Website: macys
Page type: payment
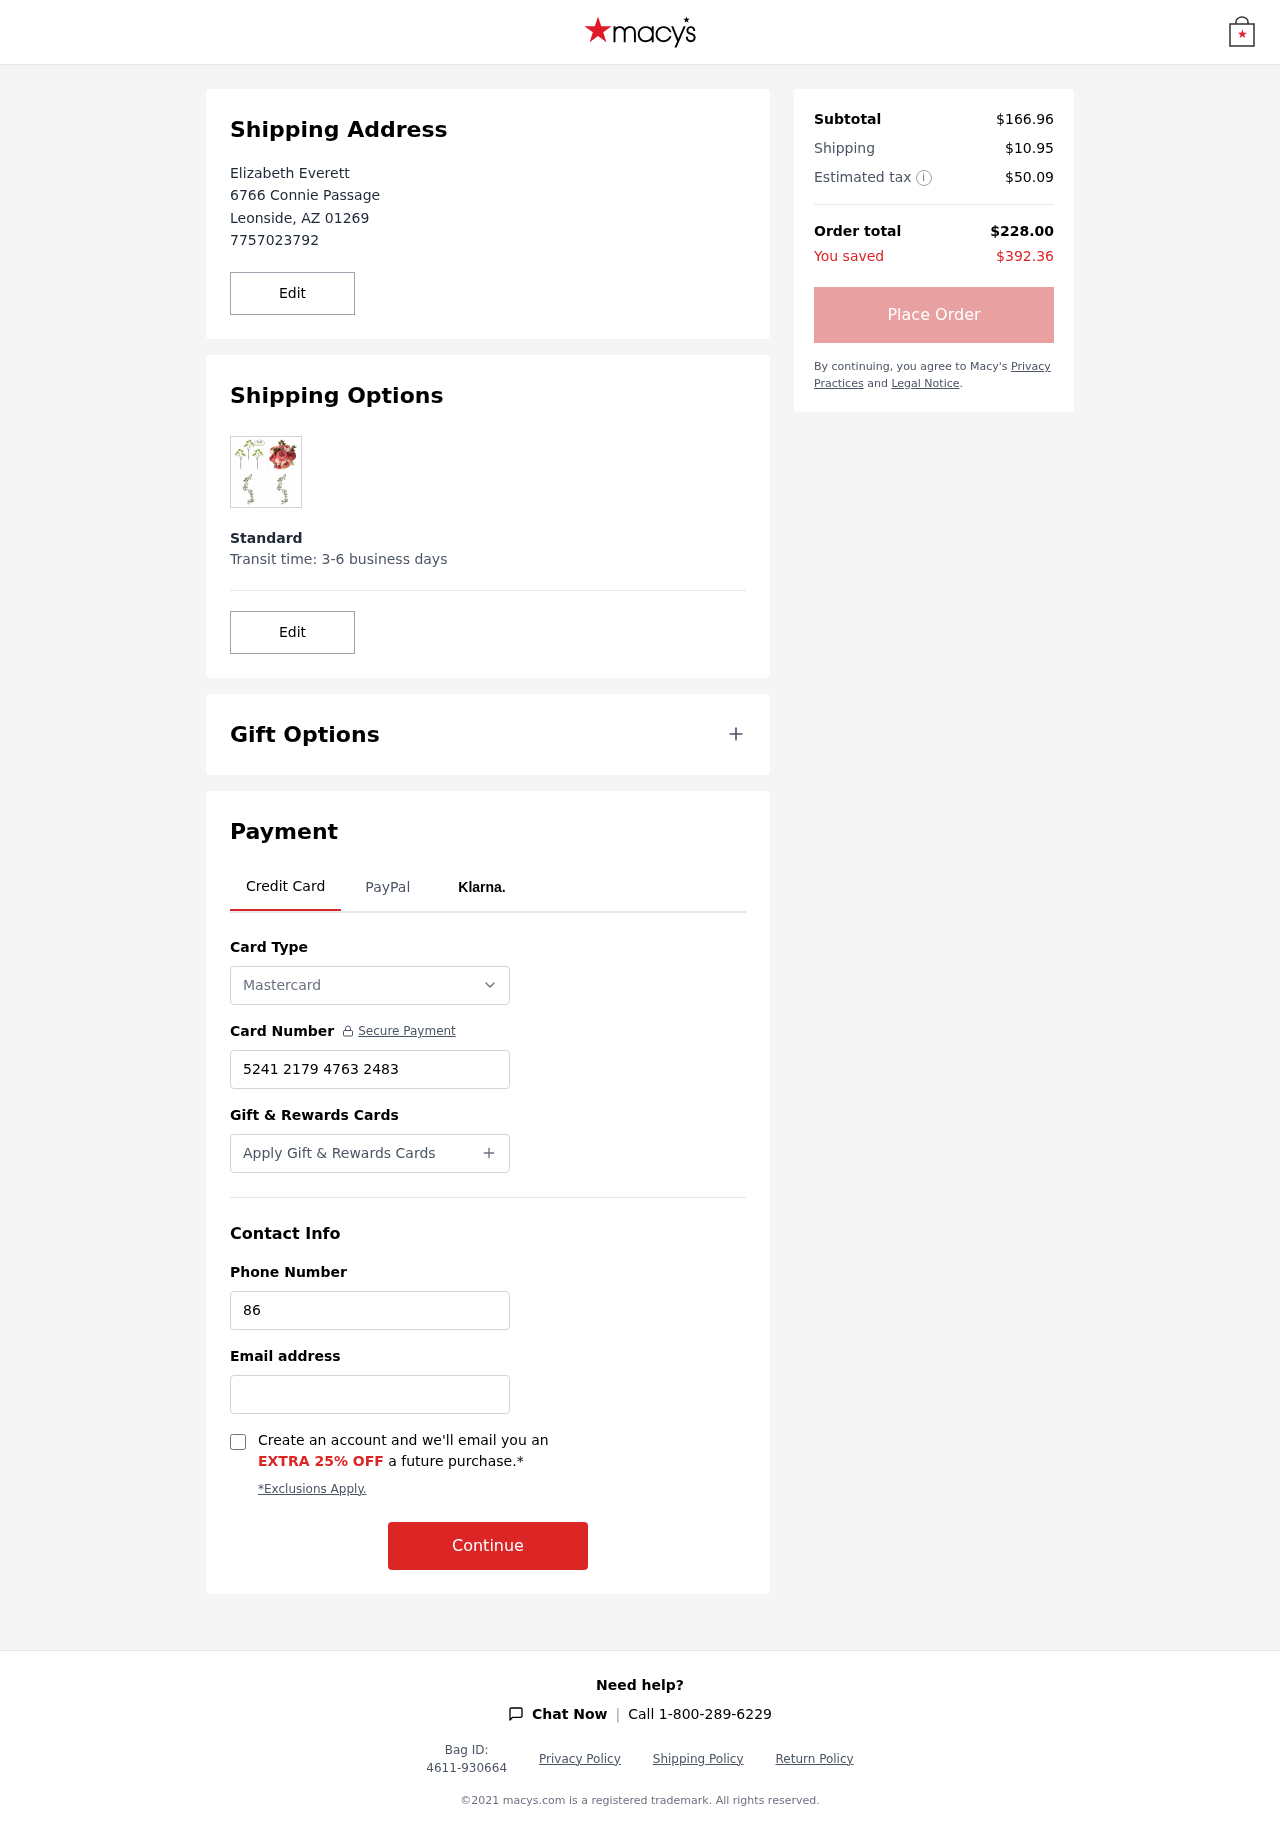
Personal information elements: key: PII_CARD_NUMBER
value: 5241 2179 4763 2483
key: PII_CARD_TYPE
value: Mastercard
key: PII_CITY
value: Leonside
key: PII_EMAIL
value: elizabeth_everett@hotmail.com
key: PII_FULLNAME
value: Elizabeth Everett
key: PII_PHONE
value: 7757023792
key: PII_PHONE_ALT
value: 8617914617
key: PII_POSTCODE
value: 01269
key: PII_STATE_ABBR
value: AZ
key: PII_STREET
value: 6766 Connie Passage
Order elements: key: ORDER_SUBTOTAL
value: $166.96
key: ORDER_SHIPPING_COST
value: $10.95
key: ORDER_TAX
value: $50.09
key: ORDER_TOTAL
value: $228.00
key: ORDER_SAVINGS
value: $392.36